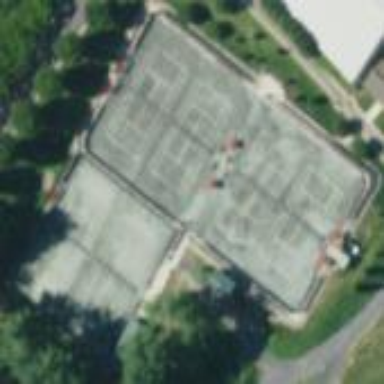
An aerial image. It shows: Tennis court on pitch designated for leisure land.